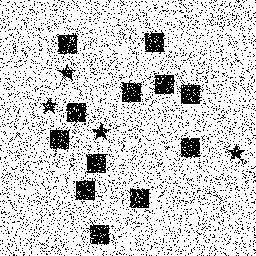
Squares: 12
Triangles: 0
Stars: 4
Total shapes: 16